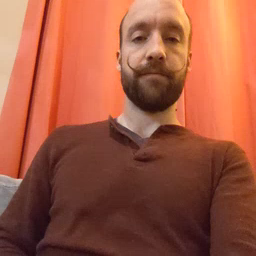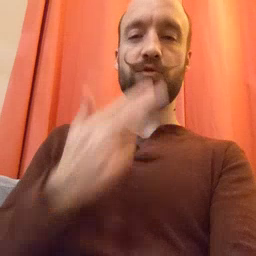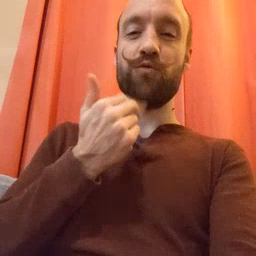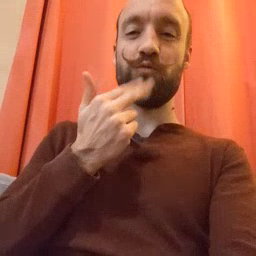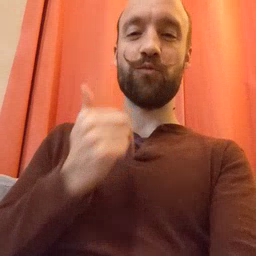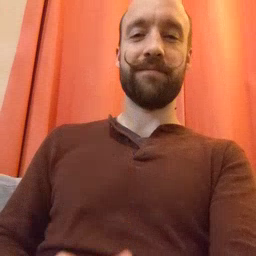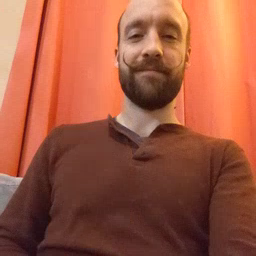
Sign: cute